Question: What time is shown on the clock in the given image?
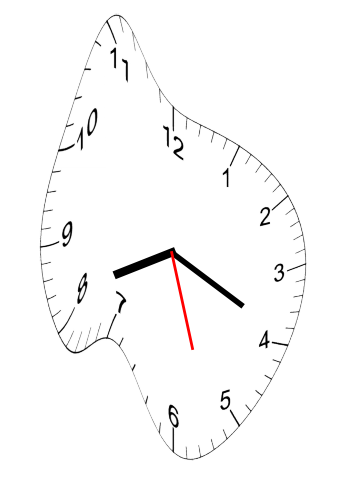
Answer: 08:19:27